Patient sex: M
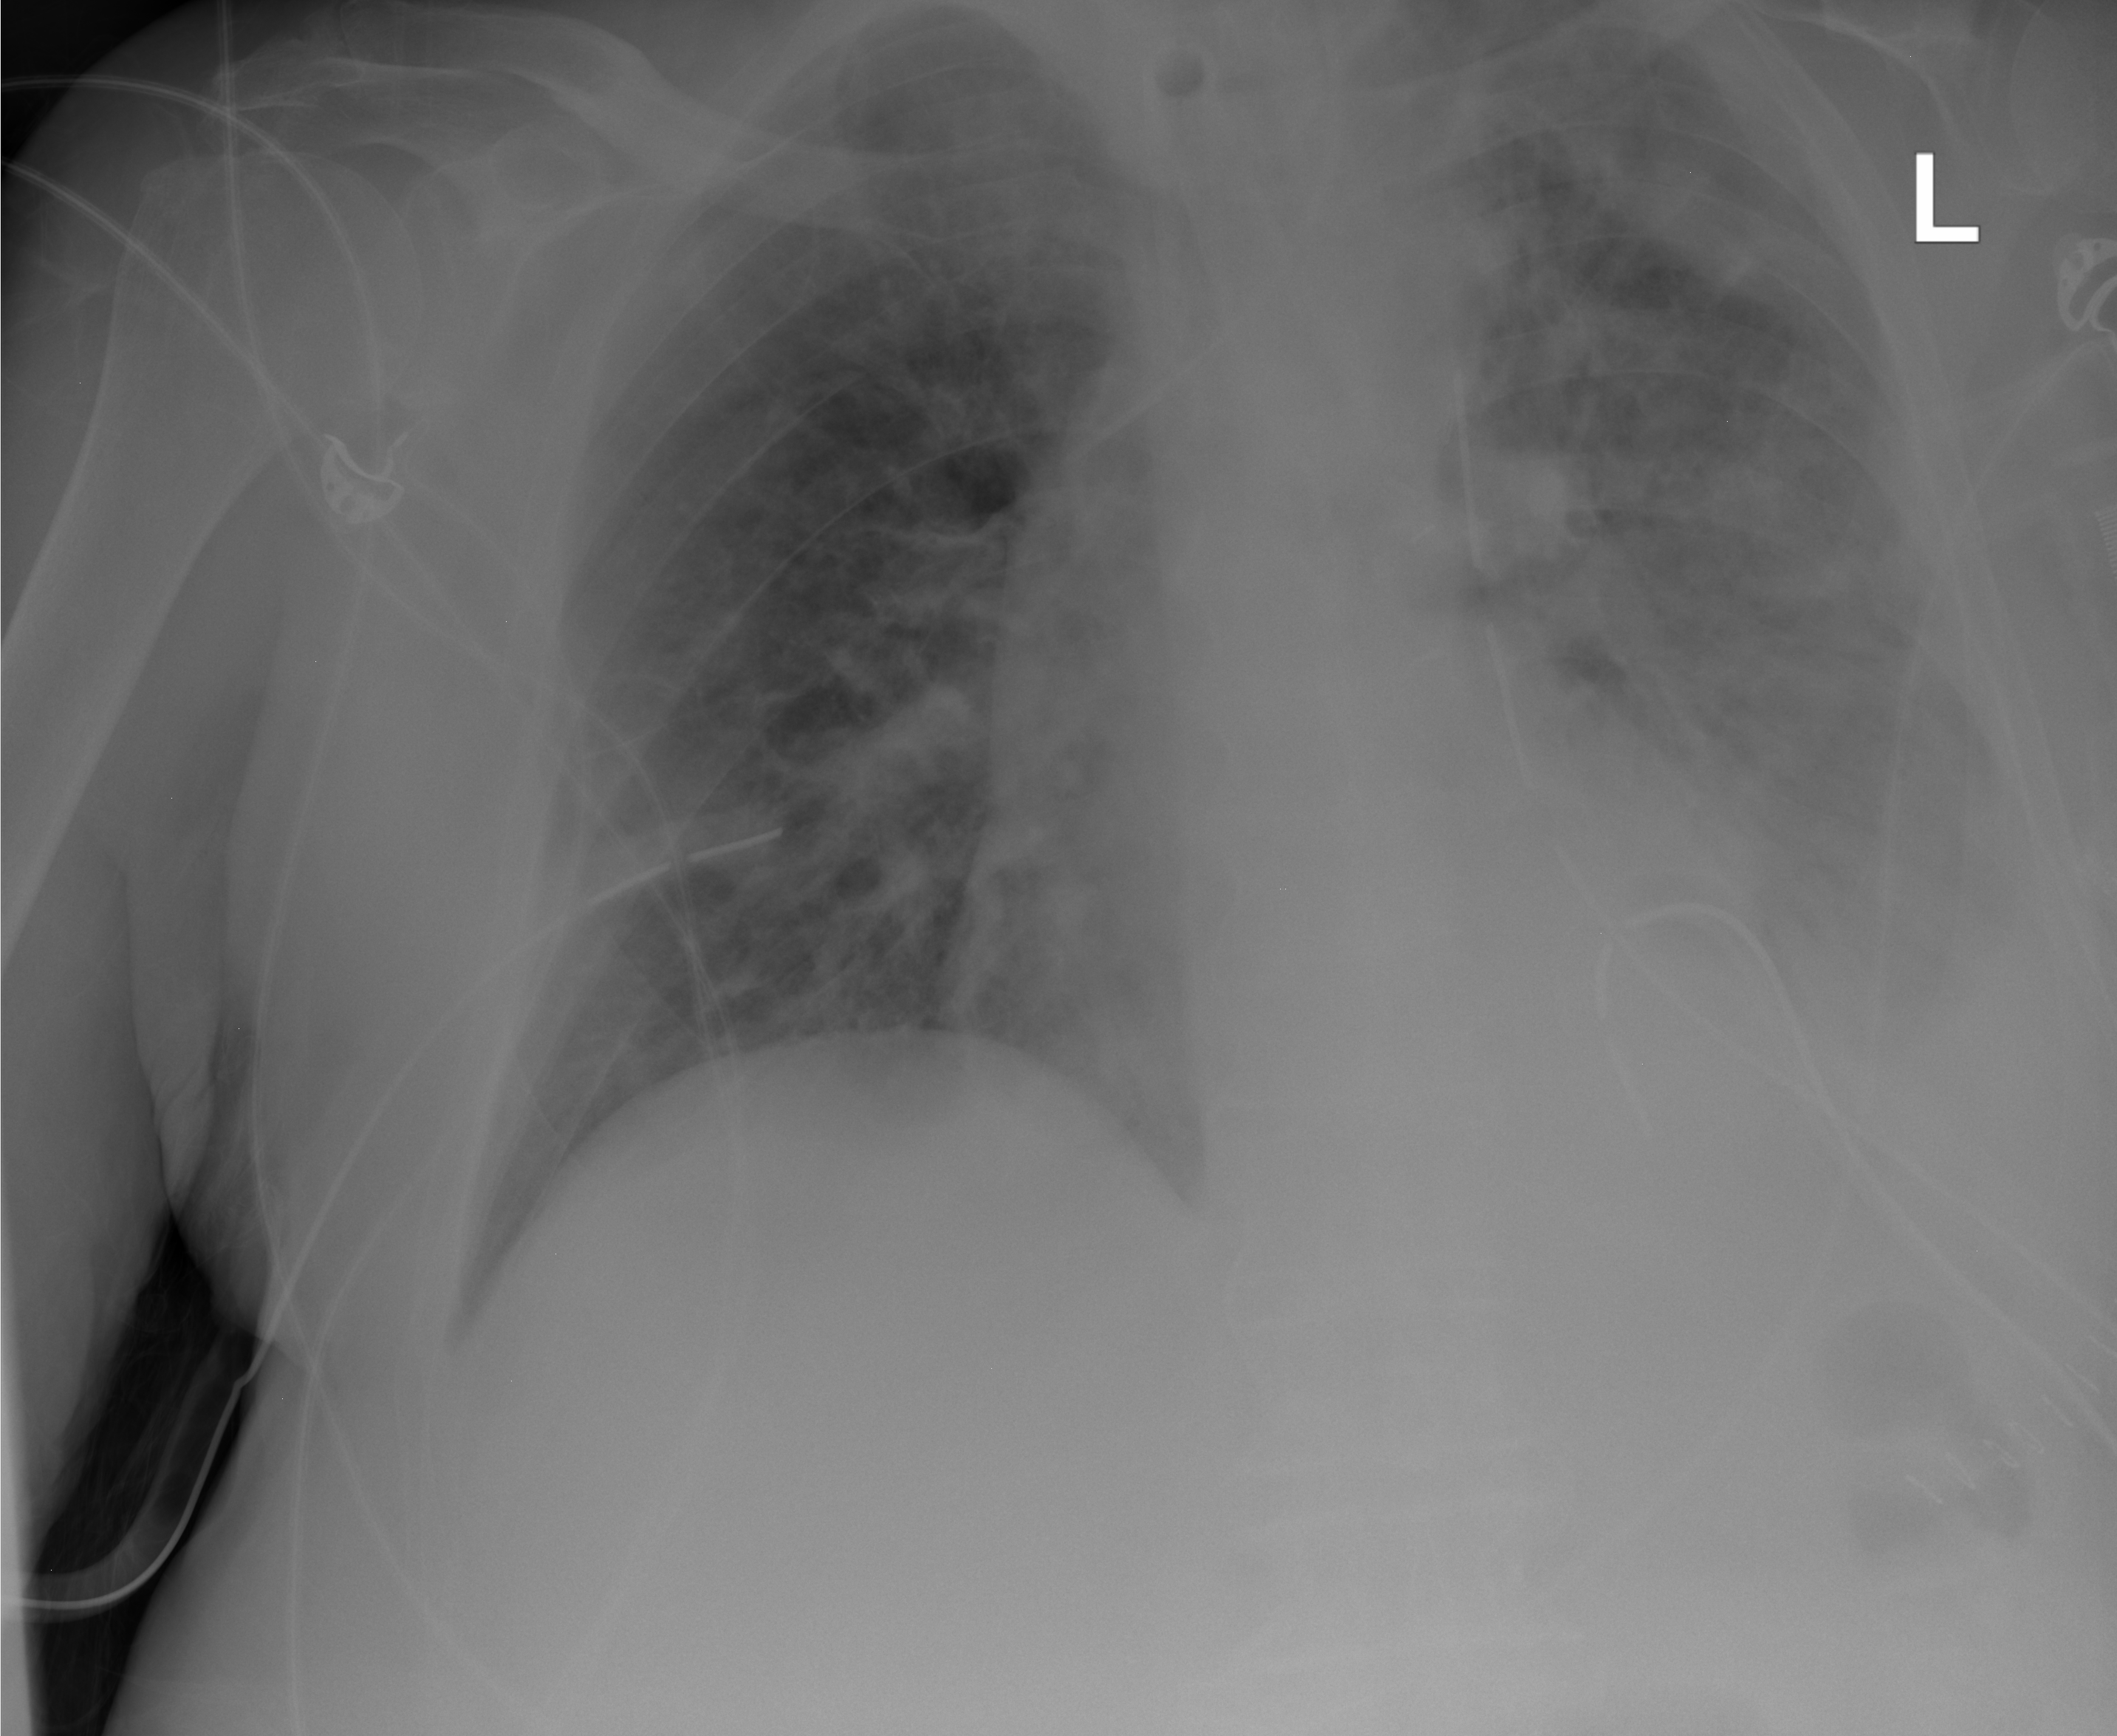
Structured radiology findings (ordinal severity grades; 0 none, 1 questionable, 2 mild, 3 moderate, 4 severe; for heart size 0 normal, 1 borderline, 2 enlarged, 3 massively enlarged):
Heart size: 2
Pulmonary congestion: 2
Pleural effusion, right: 0
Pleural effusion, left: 3
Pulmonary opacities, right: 2
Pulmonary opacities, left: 3
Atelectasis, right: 2
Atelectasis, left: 3